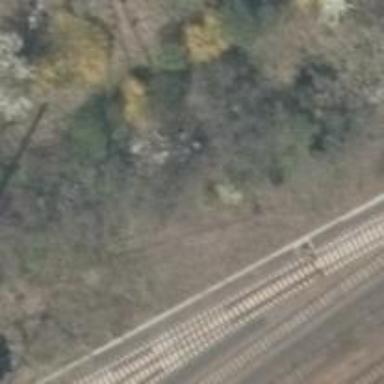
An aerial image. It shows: Abandoned railway yard.